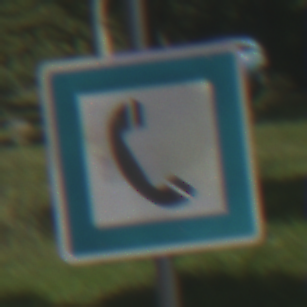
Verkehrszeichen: Fernsprecher
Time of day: Midday
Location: Outdoor (RoadRail)
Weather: Clear
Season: NotSpecified
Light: Natural